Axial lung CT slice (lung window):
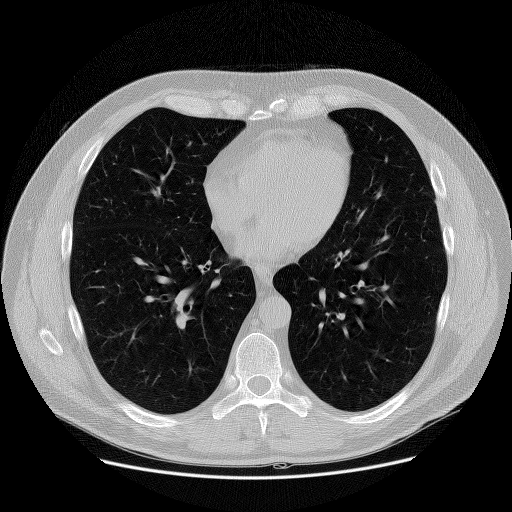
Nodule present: no